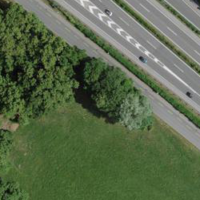
EUNIS habitat code: 57
Species observed at this site:
Fraxinus excelsior
Acer campestre
Acer pseudoplatanus
Trifolium pratense
Cornus sanguinea
Dactylis glomerata